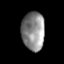
Tissue: skin
Cell type: Epithelial cells
Senescence score: 0.8557
Nuclear area (px): 863
Mean DAPI intensity: 138.925